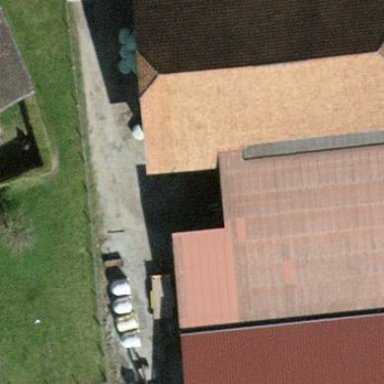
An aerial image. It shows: Farm building.